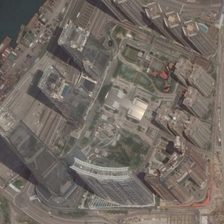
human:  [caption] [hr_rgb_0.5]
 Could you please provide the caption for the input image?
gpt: many tall buildings have been built around the area .

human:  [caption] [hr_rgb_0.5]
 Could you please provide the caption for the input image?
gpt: many tall buildings have been built around the area .

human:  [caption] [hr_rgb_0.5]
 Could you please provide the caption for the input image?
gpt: the buildings are located near the river .

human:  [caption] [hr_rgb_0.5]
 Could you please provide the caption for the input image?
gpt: the buildings are located near the river .

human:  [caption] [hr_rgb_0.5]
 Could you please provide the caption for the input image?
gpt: many tall buildings have been built around the area .